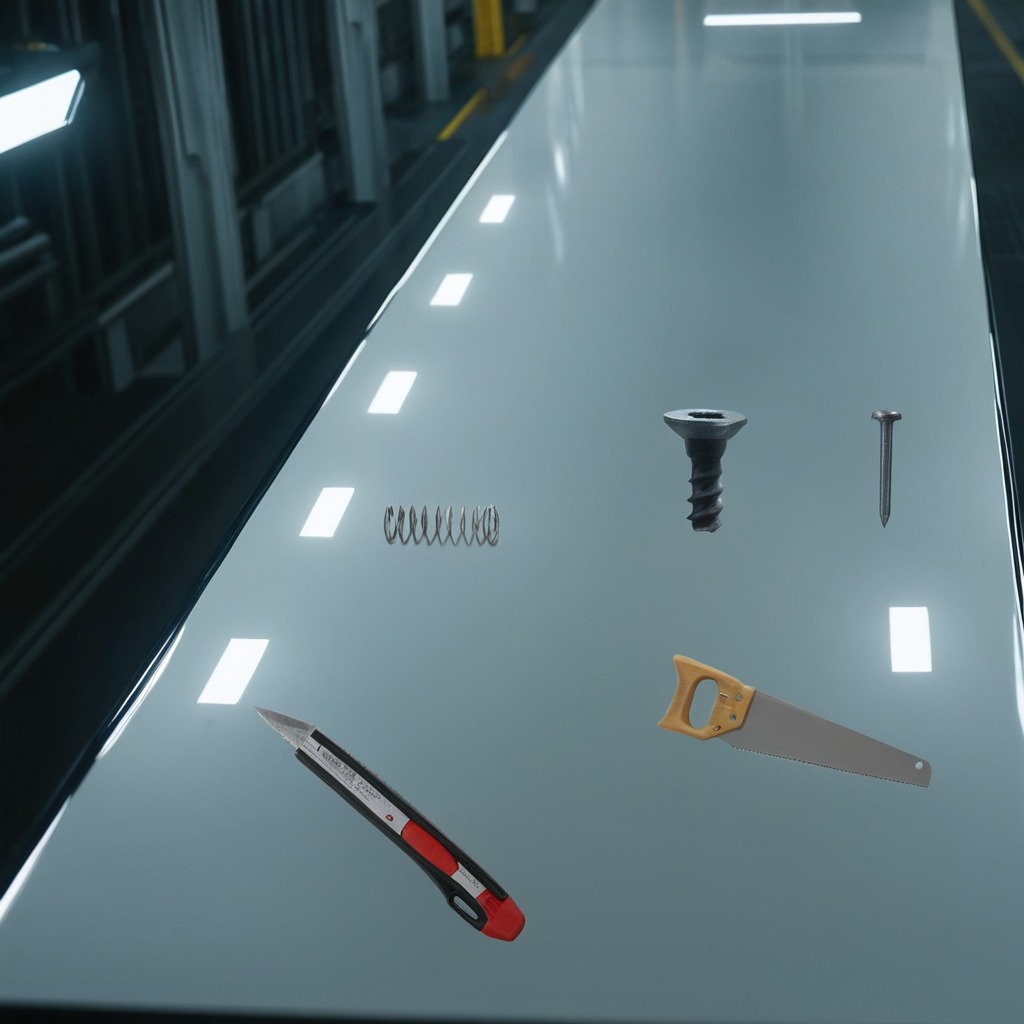
A utility knife, a metal machine screw, an iron nail, a coiled metal spring, and a handheld metal saw are lying on the table.